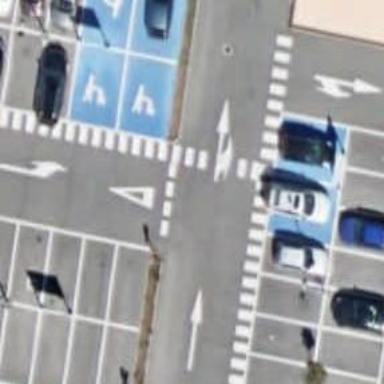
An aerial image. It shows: Paved parking aisle in service road.